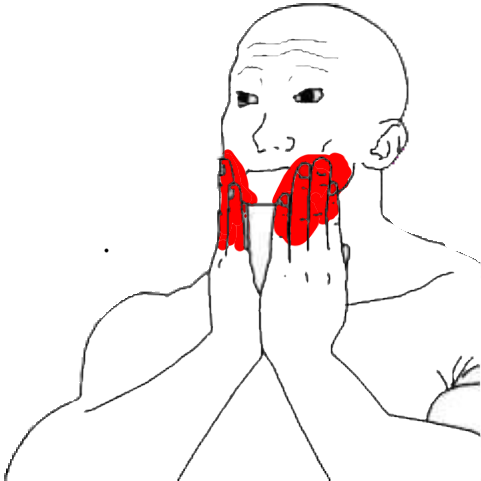
Label: 5_Feels_Good